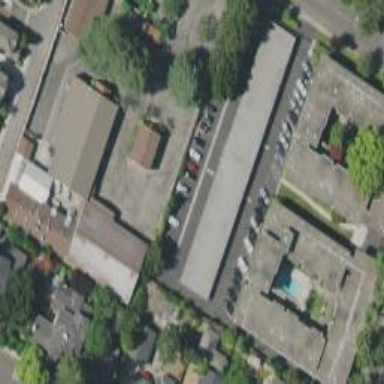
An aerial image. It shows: View of roof of building.